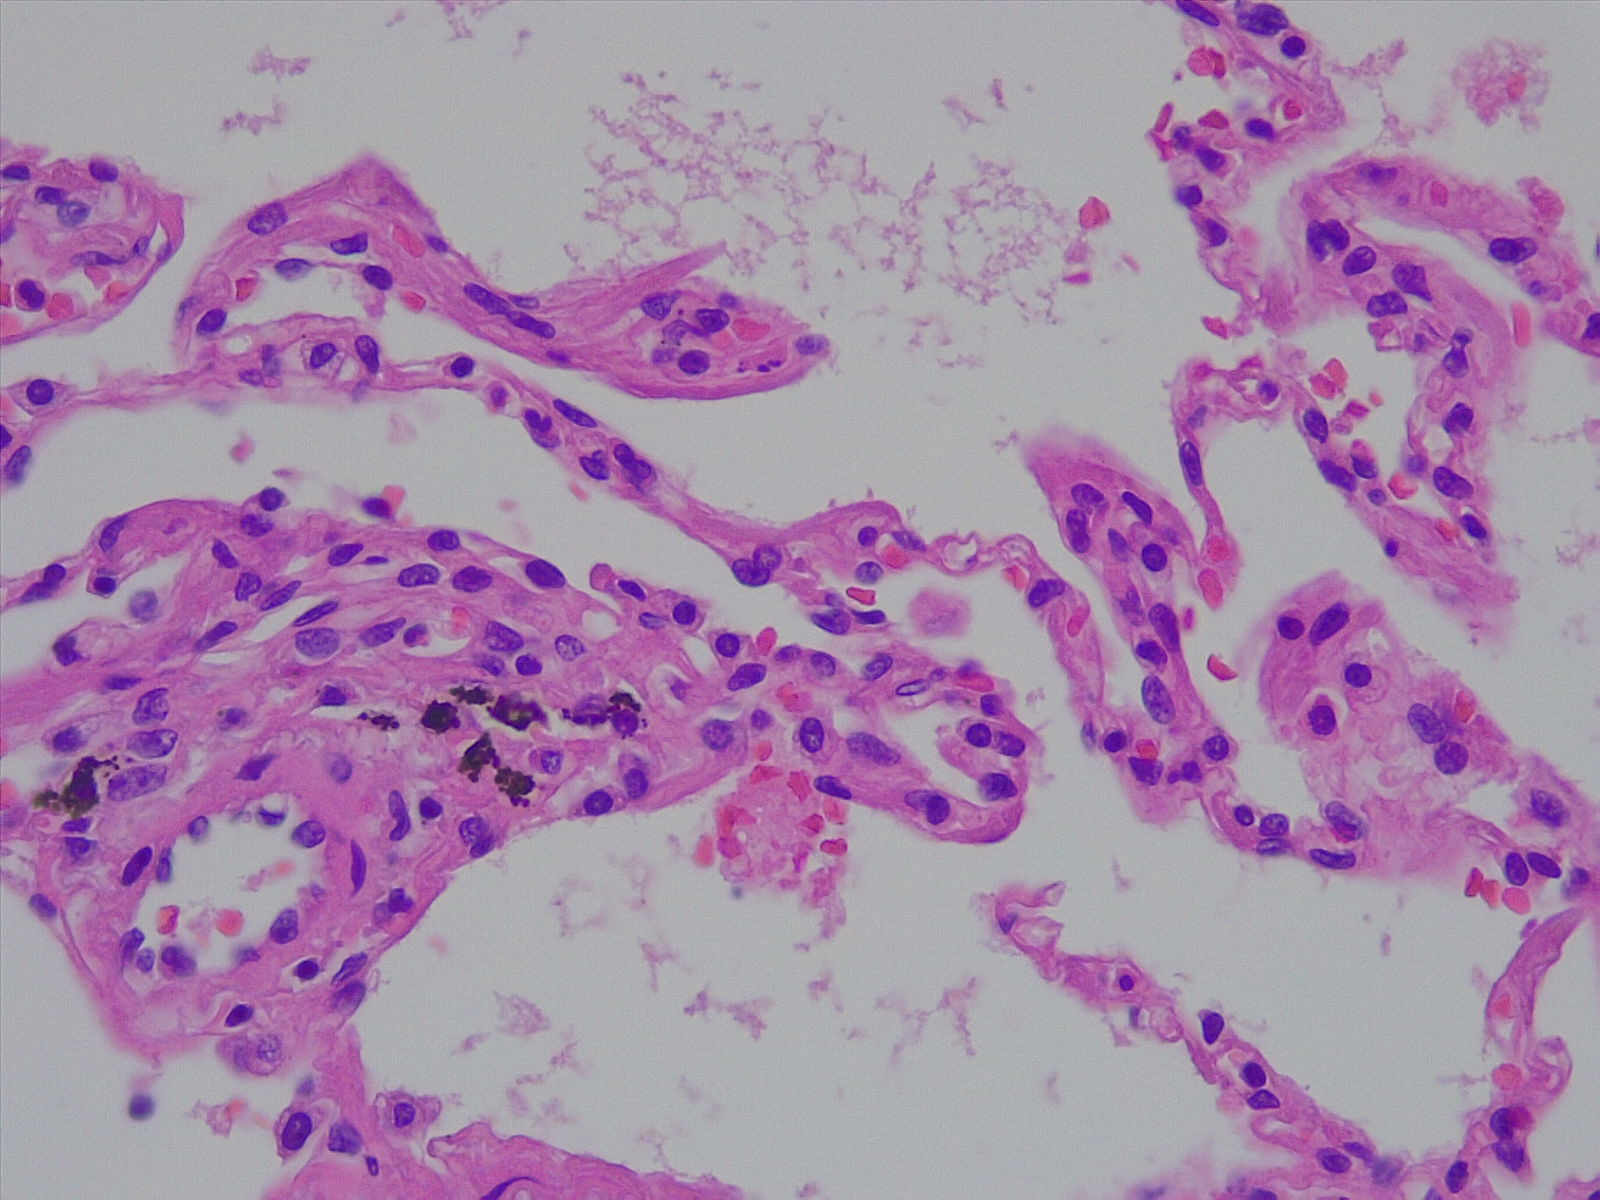
Label: normal lung tissue